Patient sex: M
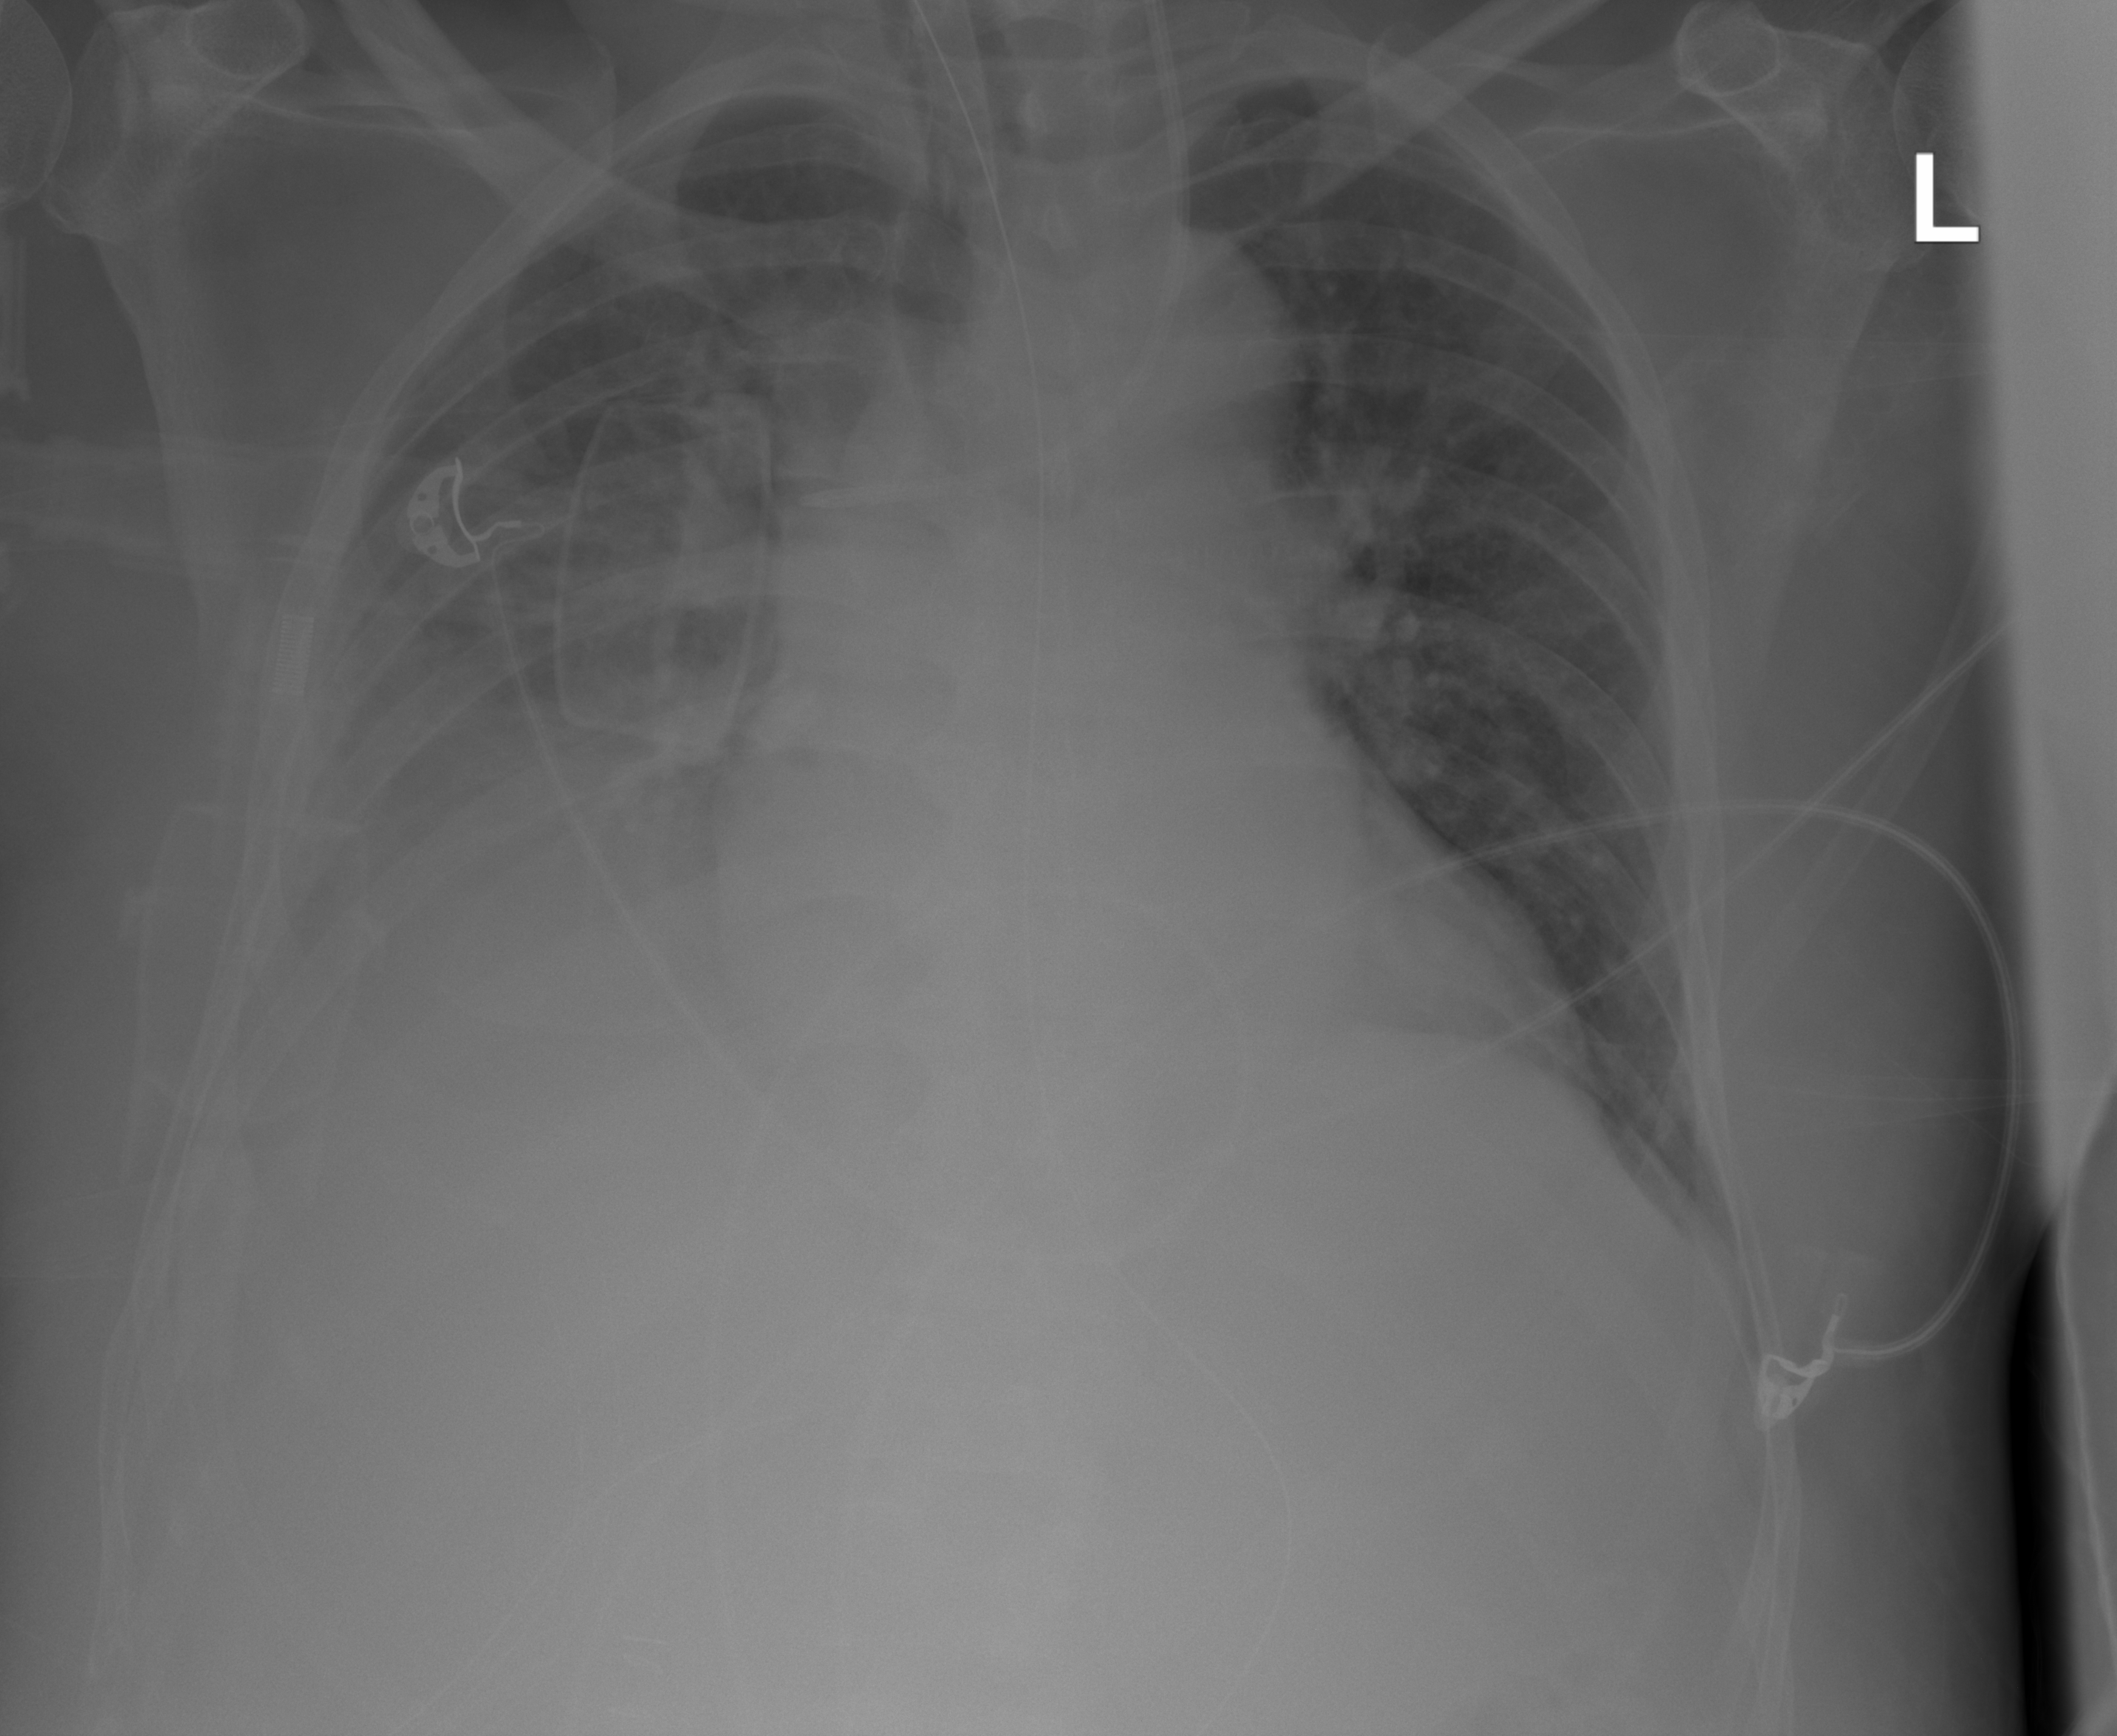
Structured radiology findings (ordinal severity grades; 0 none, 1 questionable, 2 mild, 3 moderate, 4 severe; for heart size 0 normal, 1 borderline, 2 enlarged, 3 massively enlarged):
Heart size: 2
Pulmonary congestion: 2
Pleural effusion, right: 2
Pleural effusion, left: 0
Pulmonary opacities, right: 0
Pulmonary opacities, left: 0
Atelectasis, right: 3
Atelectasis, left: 0